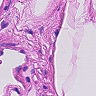
Metastatic tissue present: no